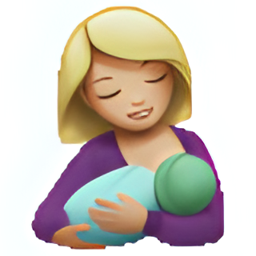
Name: breast feeding
Emoji: 🤱🏼
Group: People & Body
Sub-group: person-role